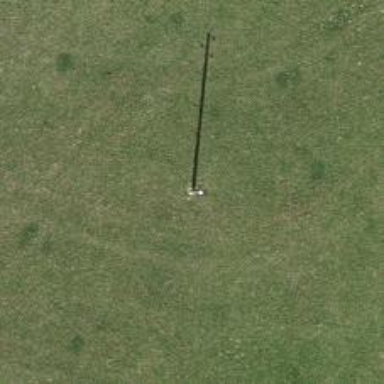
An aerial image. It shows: Power pole.